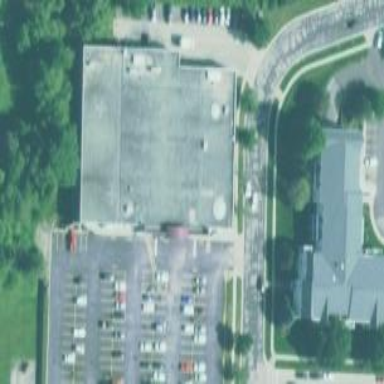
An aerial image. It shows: Supermarket located in building.